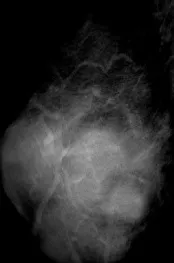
(A-D) The mediolateral oblique position of digital breast tomosynthesis demonstrated improvement in sharpness and internal septa of the large mass; it measured 7.8 cm x 9.1 cm x 7.4 cm in size, with irregular margins and multiple lobulations. Breast Imaging-Reporting and Data System (BI-RADS) 4A.
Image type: radiology (x_ray)